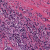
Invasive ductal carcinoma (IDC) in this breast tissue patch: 1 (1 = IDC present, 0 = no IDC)